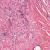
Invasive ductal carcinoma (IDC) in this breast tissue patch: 1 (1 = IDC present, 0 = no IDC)